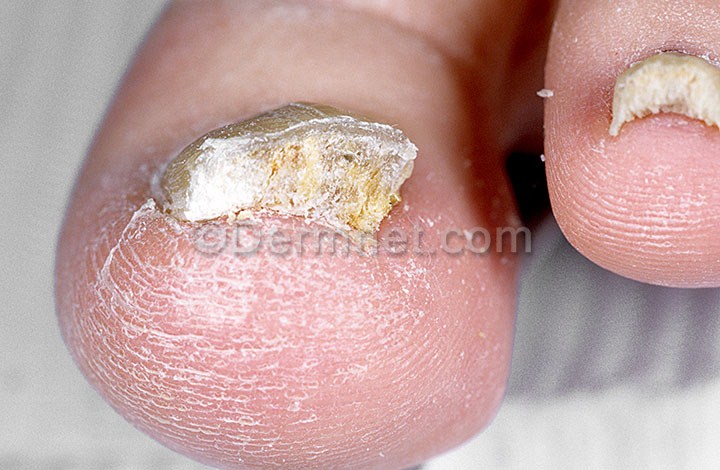
Disease: Nail Fungus and other Nail Disease